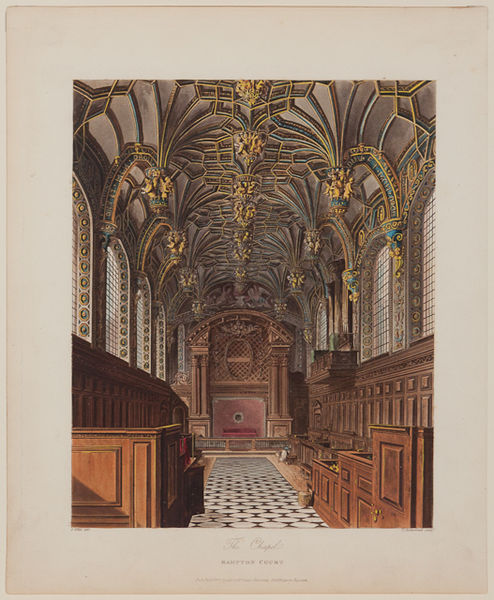
Titel: Hampton Court, the Chapel
Künstler: Thomas Sutherland
Standort: Amherst (Massachusetts, USA)
Institution: Mead Art Museum, Amherst College
Schlagwörter: arch, arches, architecture, blue, church, columns, court, hall, king, ornate, red, velvet, window, bench, empty, france, gold, painting, room, windows, yellow, picture, pink, print, brown, floor, perspective, wood, complex, mass, building, germany, roof, baroque, entrance, drawing, color, austria, glass, marble, design, renaissance, cathedral, ink, pews, seats, square, ceiling, mansion, art, artist, gallery, england, english, gothic, aisle, religion, squares, beautiful, paint, altar, carving, page, boxes, hallway, vault, chruch, chapel, checks, tiles, pew, tile, catherdral, catholic, fan, indoor, benches, stained glass, vaulted, bars, details, title, panels, worship, buttress, intricate, judge, courtroom, box seats, vaulting, red cushion, hamilton court, colorized, panelling, booths, empty court, the chapel, archictecture, ed bench, red bench, behc, balkony, woodwork, hymns, wppd, church \, drawinhg